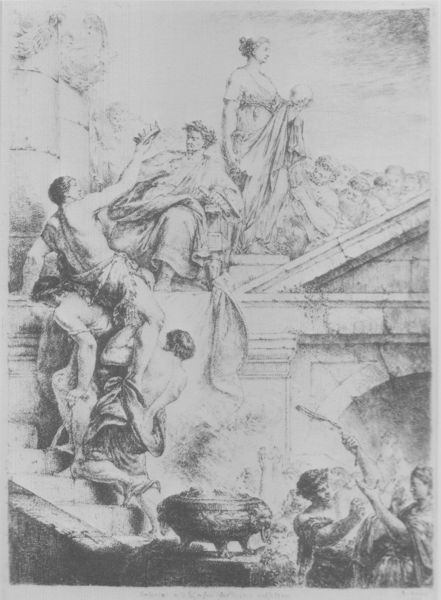
Titel: Antonius reicht beim Feste der Luperkalien dem Caesar eine goldene Krone
Künstler: Bernhard Rode
Standort: Kiel
Institution: Kunsthalle zu Kiel der Christian-Albrechts-Universität
Schlagwörter: dunkel, feuer, gemälde, gott, gruppe, hand, himmel, kampf, kopf, kämpfer, körper, mann, nackt, schatten, weiß, wolken, dreieck, frauen, menschen, sitzen, bewegung, frau, frisur, geste, grau, haar, hell, licht, marmor, männer, nase, pfeiler, rücken, schmuck, schwarz, skizze, szene, säule, säulen, zeichnung, dach, dame, gebäude, haus, tier, tuch, wolke, fest, leute, masse, alt, feier, gesichter, mütze, wand, architektur, arm, arme, augen, gesicht, kleidung, leiche, mensch, schale, schüssel, stehen, stein, tod, tot, hände, ast, vögel, rauch, sträucher, haare, stehend, gewänder, kind, personen, krone, ohren, schultern, kinder, rund, stock, turm, krug, statue, beine, kopfbedeckung, topf, bein, bewegen, ecke, sitz, bogen, italien, stab, studie, heiß, hitze, giebel, mauer, grafik, graphik, pilaster, figuren, französisch, krieg, treppe, treppen, kaiser, soldaten, kraft, muskeln, kerze, stufe, stufen, oberkörper, hoch, unscharf, foto, fotografie, muskulös, spiel, eingang, erker, nische, ruine, gefäß, antike, flamme, philosoph, palast, zweig, druck, schwarzweiss, radierung, stich, revolution, streit, überfall, knien, leichen, soldat, tote, menschenmasse, stof, mäntel, haarkranz, kugel, herrscher, zeremonie, allegorie, entwurf, kranz, lorbeer, lorbeerkranz, architrav, litographie, rom, kapitell, fries, dreiecksgiebel, verschwommen, portikus, antik, götter, toga, griechisch, krieger, weihrauch, griechenland, bleich, tempel, heiligtum, opfer, schemen, kupferstich, helden, fackel, klettern, bau, französische revolution, ritual, gerangel, mamor, kessel, steigen, gebälk, riss, sima, tympanon, rondell, spitzdach, lorbeerkränze, fackeln, ligen, gefäs, fuer, gewandt, wirrwarr, ansturm, hinauf, philosophen, aufstiieg, treppenabsatz, feuerschale, lorbeerzweig, dachbesteigung, dreibeun, götttin, rradierung, römishc